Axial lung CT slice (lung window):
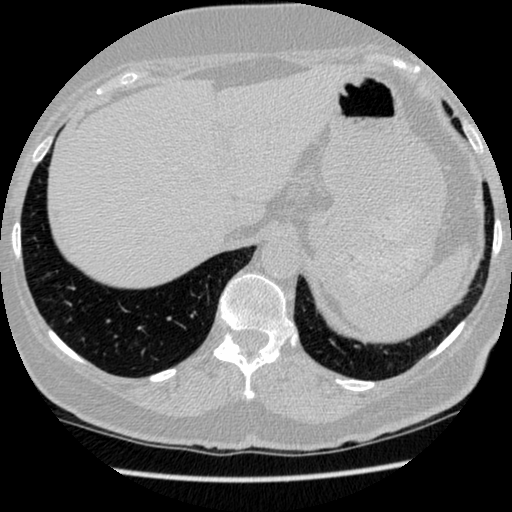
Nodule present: no